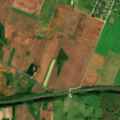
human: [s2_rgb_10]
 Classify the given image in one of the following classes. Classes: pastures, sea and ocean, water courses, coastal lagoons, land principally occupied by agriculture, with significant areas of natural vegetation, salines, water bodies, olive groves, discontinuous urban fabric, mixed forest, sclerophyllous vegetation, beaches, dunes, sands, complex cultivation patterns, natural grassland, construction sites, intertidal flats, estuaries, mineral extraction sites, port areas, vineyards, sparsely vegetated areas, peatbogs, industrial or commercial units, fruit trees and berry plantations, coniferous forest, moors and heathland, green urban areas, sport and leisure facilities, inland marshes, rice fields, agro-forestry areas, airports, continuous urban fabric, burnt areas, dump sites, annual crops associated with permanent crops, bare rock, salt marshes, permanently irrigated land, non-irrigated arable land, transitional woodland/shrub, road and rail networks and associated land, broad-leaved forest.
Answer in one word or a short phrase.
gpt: non-irrigated arable land, pastures, complex cultivation patterns, transitional woodland/shrub